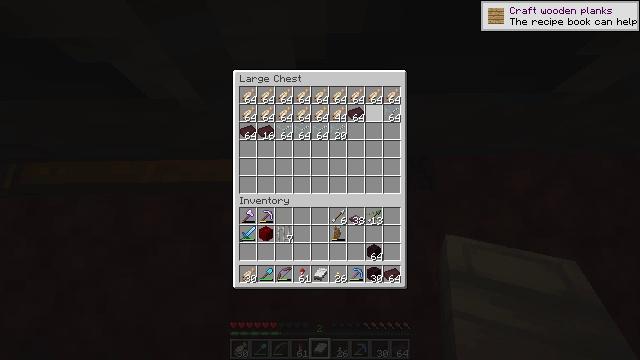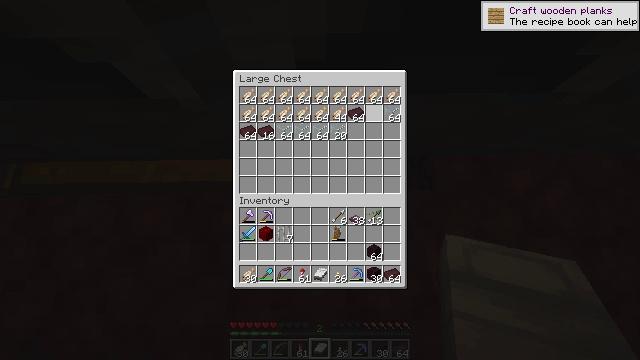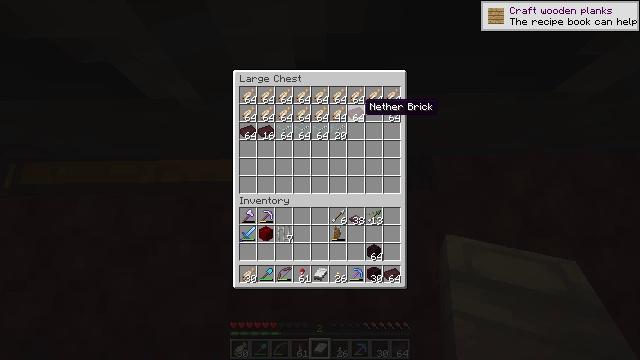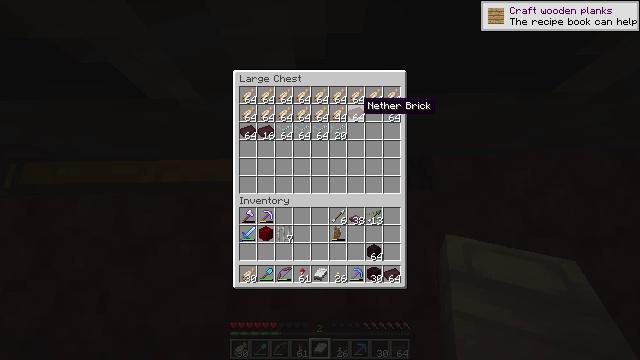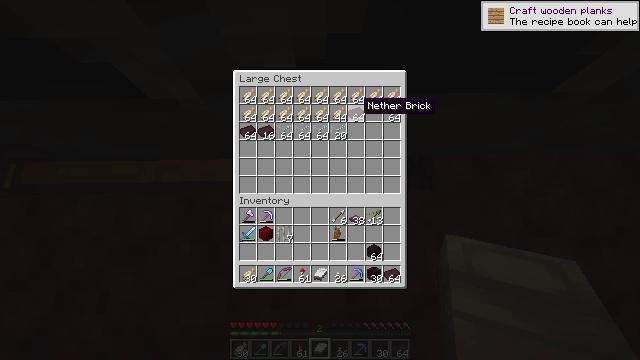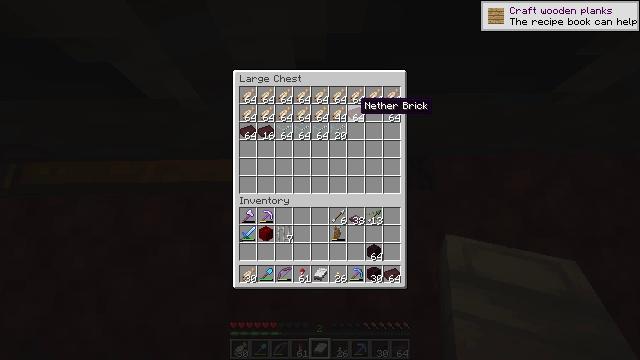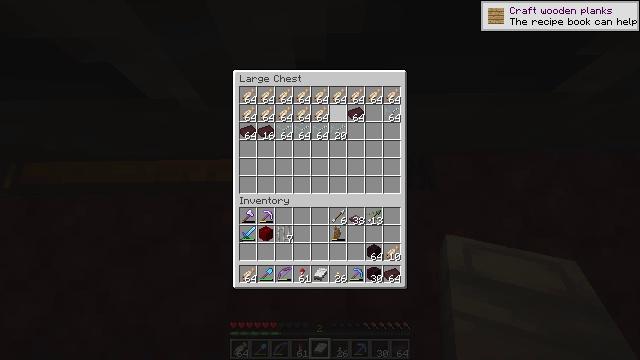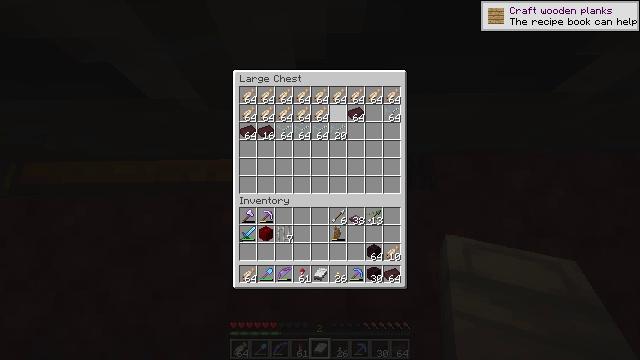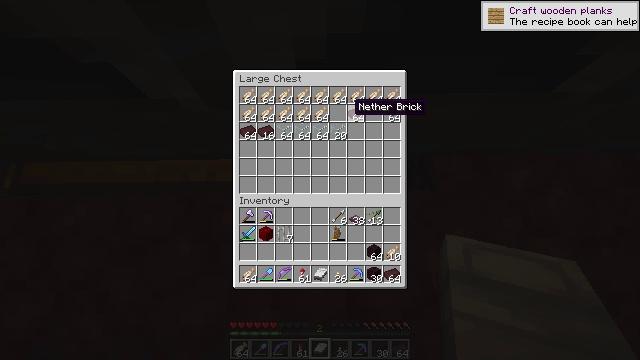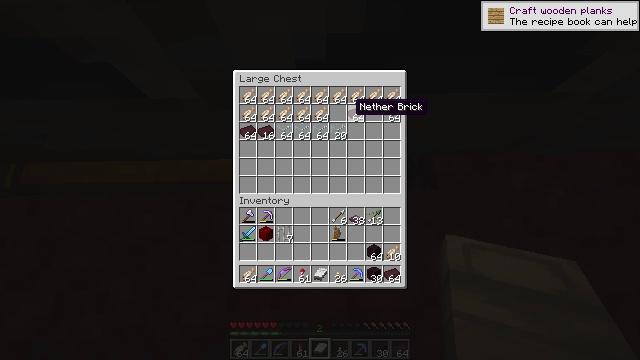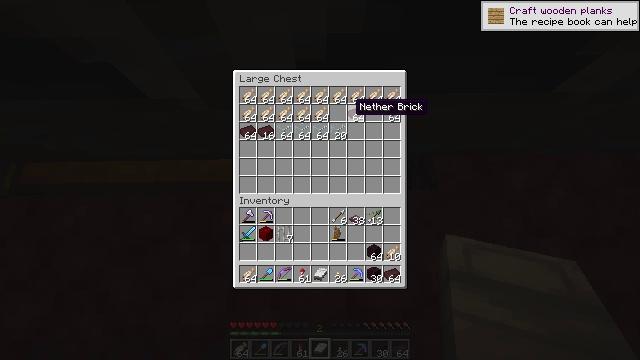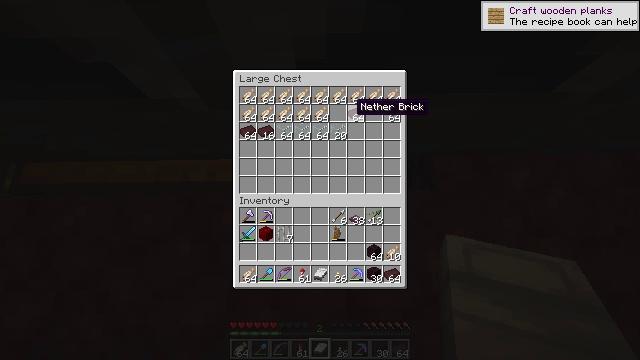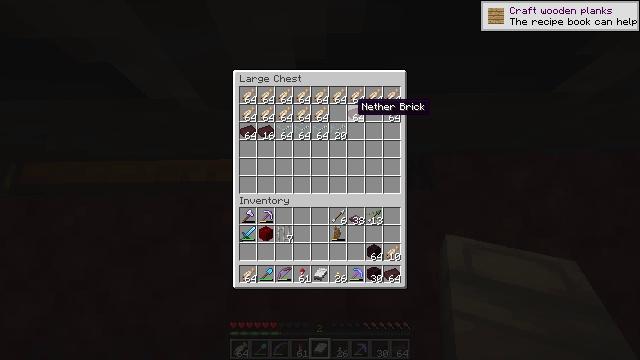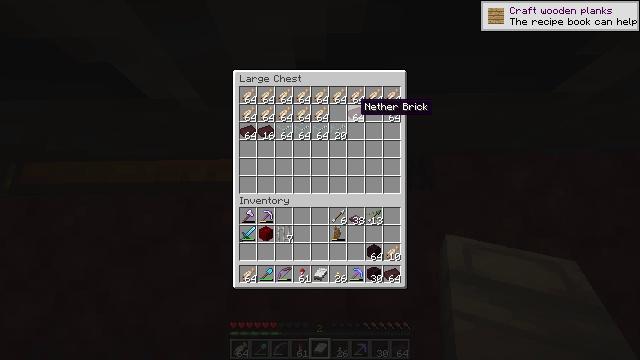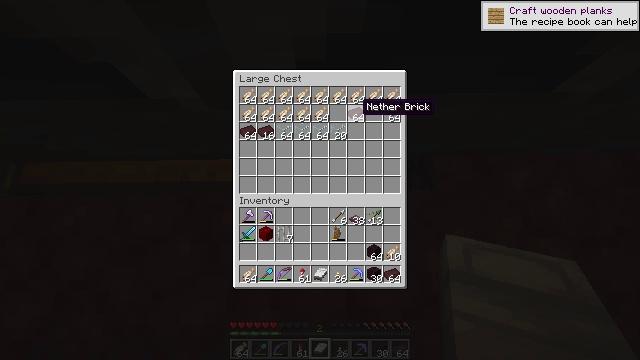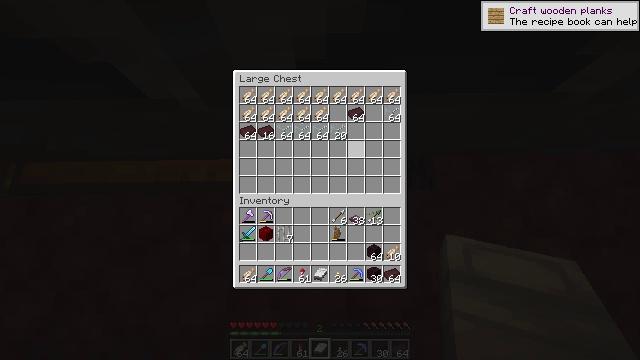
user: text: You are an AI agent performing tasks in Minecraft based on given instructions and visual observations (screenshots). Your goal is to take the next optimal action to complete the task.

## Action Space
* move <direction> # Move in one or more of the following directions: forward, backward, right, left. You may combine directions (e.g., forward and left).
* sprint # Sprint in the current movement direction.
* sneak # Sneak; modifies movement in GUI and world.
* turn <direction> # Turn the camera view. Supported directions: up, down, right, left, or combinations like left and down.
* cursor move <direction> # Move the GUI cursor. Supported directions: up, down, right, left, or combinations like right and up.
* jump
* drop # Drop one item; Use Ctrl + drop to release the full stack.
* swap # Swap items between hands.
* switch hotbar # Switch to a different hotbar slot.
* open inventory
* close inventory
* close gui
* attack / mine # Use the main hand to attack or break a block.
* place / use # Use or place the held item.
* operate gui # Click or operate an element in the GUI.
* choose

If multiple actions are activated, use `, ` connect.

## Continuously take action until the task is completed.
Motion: motion action
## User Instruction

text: Craft nether bricks from netherrack using a furnace.
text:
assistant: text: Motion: sneak, choose
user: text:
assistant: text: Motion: sneak, cursor move left
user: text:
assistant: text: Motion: sneak
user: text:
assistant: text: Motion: sneak
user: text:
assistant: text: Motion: sneak
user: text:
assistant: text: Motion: sneak, cursor move left, choose
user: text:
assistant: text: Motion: sneak, choose
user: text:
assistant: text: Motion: sneak
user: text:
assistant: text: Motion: sneak
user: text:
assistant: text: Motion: sneak
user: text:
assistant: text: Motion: sneak
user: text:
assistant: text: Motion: sneak
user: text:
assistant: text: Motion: sneak
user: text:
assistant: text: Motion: sneak
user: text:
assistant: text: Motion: sneak, cursor move down
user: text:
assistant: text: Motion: sneak, cursor move down
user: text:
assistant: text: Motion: sneak, cursor move right and down
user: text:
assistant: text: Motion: sneak, cursor move down
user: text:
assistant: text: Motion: sneak
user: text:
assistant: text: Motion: sneak, cursor move right
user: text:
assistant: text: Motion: sneak
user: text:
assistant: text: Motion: sneak
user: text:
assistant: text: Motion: sneak, choose
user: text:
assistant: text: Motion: sneak, choose
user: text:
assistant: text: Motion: sneak, choose
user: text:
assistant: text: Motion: sneak, cursor move left
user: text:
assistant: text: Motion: sneak
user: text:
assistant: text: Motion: sneak
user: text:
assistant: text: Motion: sneak, cursor move left and up
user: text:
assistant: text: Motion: sneak, cursor move up